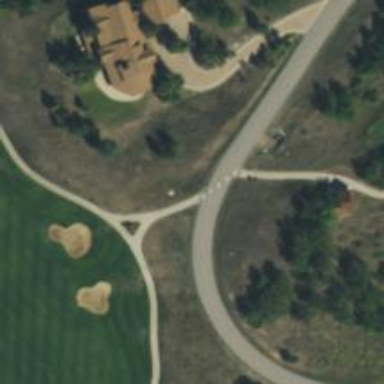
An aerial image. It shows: Well-maintained grade1 path in golf course.